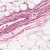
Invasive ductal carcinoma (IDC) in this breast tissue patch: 0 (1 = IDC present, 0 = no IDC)